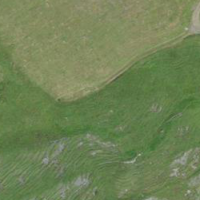
EUNIS habitat code: 26
Species observed at this site:
Hesperia comma